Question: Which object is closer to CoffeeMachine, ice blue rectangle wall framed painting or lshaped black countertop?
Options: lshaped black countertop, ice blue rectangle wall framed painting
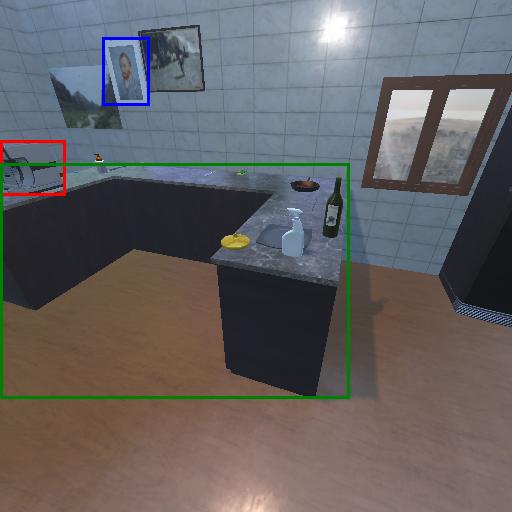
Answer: lshaped black countertop